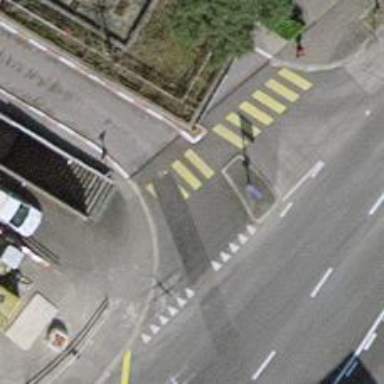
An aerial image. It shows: Marked crossing with zebra stripes on the road.